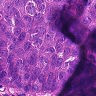
Metastatic tissue present: yes